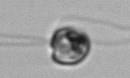
Label: flagellate_morphotype1